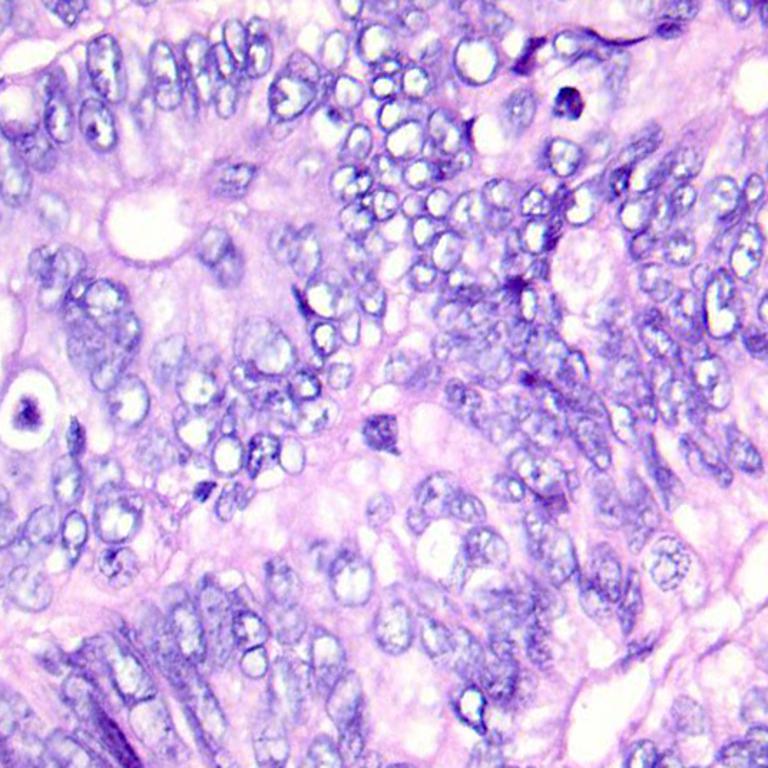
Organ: colon
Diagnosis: adenocarcinomas